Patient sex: M
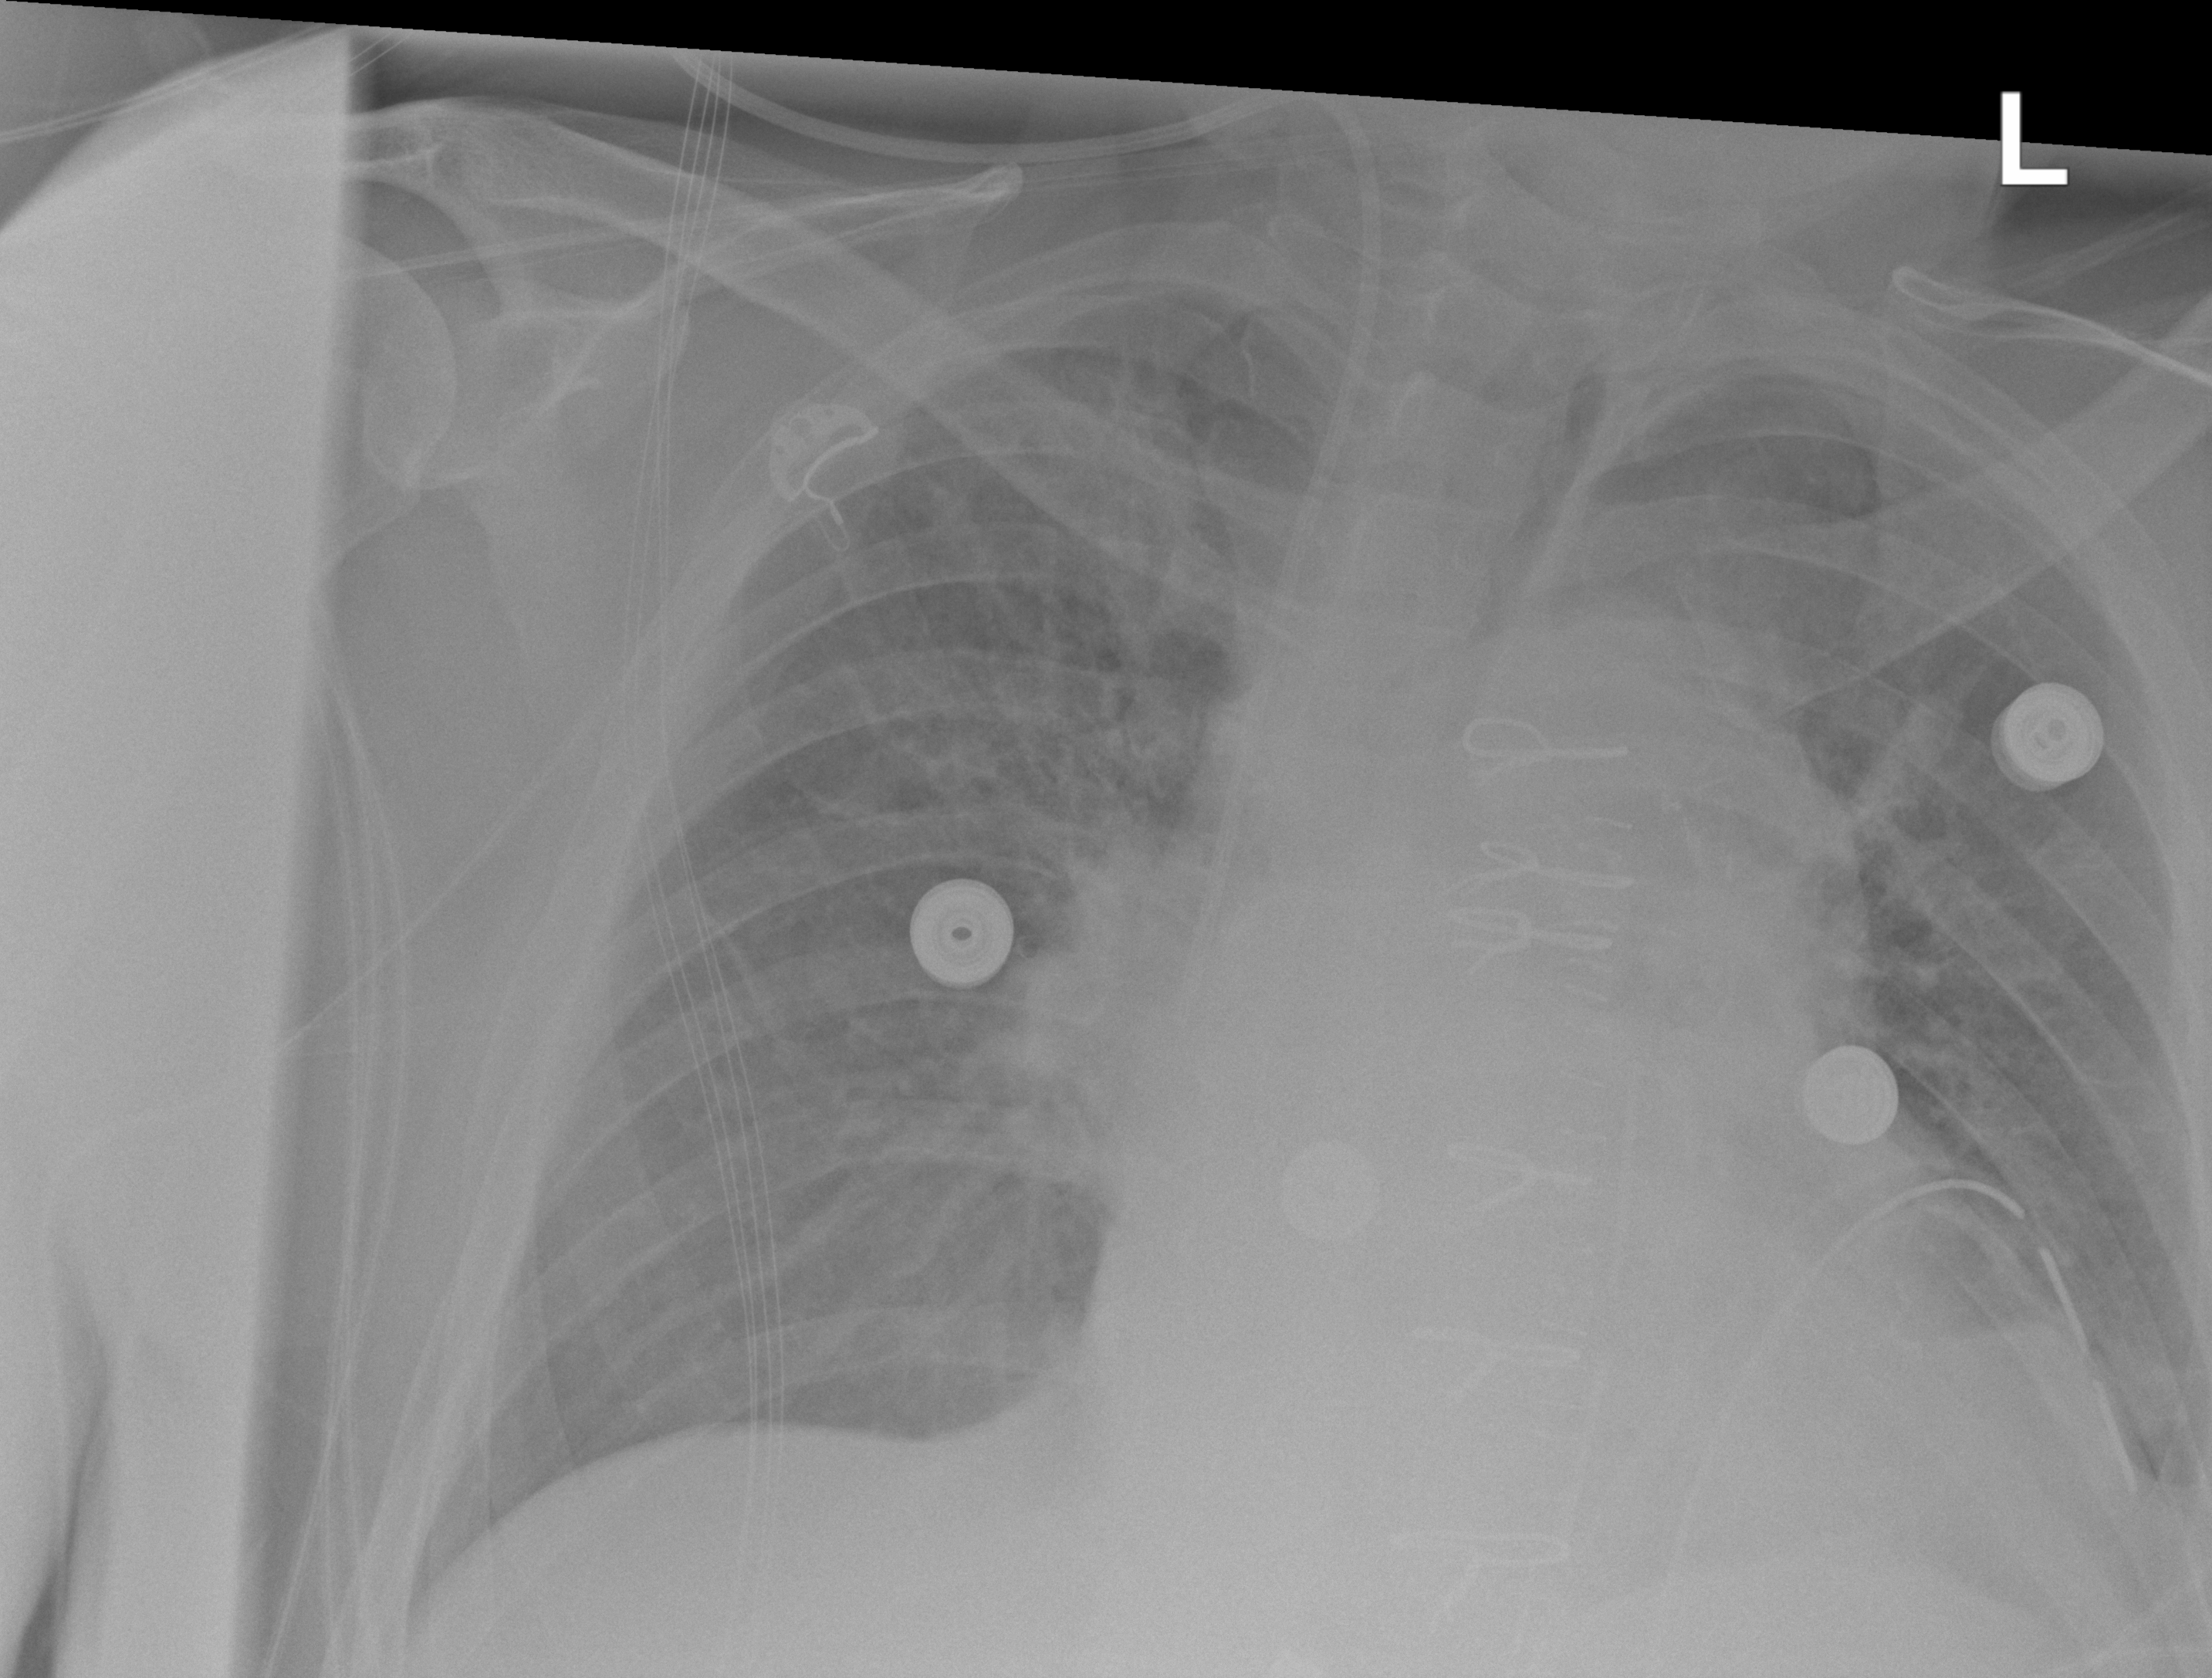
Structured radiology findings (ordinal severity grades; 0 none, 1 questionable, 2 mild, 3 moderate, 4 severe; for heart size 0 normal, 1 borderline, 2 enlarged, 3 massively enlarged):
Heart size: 2
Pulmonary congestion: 2
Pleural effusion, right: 0
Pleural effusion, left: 2
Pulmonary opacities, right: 0
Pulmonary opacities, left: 0
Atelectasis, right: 2
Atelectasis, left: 2